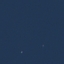
Label: SeaLake